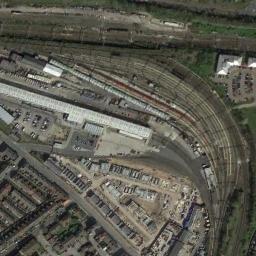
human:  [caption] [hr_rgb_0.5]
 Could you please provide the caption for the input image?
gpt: There are many buildings of different shapes beside the railway station .

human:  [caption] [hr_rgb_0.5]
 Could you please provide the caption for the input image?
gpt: The railway station has some railways and a white striped building and some other buildings are next to the railway station .

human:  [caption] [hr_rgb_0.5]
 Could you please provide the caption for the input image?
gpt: There is a railway station in the crowded city .

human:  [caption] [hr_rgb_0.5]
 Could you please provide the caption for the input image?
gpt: The railway station is next to some buildings and trees .

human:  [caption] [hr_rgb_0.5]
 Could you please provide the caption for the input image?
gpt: There are some buildings around the railway station .